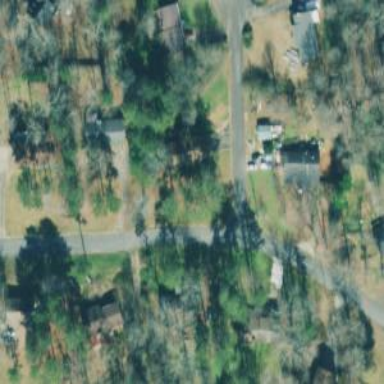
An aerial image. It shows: Neighborhood.